Field crop: tomato
Growth stage: 2
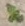
Species: solanum